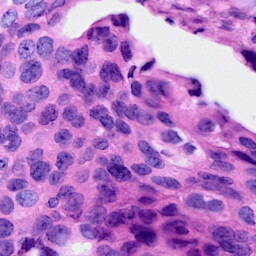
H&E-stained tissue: Breast